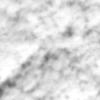
Label: no_change